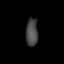
Tissue: lung
Cell type: Epithelial cells
Senescence score: 0.581
Nuclear area (px): 314
Mean DAPI intensity: 73.551